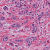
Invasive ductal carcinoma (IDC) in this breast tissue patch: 1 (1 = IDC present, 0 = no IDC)